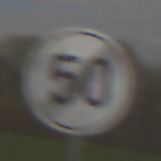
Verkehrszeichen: EndeGeschwindigkeit50
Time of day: MorningAfternoon
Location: Outdoor (Suburban)
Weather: Overcast
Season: NotSpecified
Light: Natural